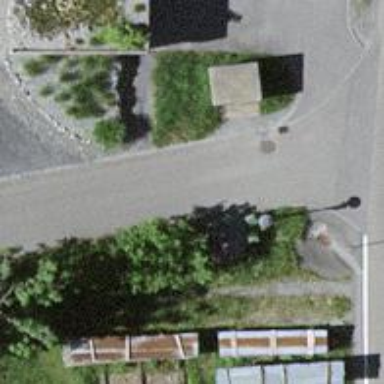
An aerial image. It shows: Recycling container for recycling.